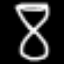
Label: hourglass